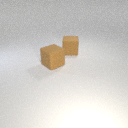
large brown rubber cube in front of large brown rubber cube